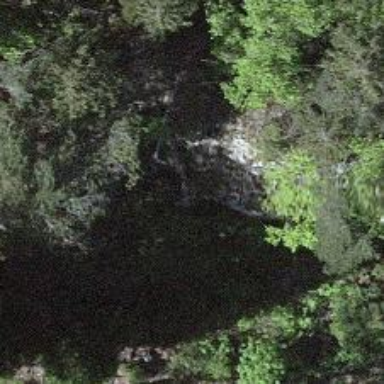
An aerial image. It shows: Cliff in nature.